Interaction volume radius: 10 \u00c5
Interaction volume height: 20 \u00c5
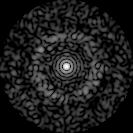
Disorder parameter: 0.8584